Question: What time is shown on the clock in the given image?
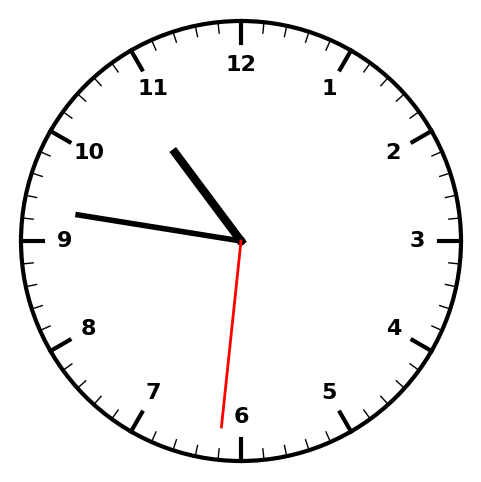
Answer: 10:46:31